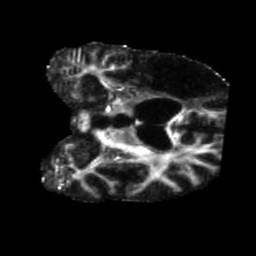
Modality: FA
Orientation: coronal
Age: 42
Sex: male
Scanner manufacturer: siemens
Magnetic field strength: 3 T
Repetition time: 5.47 s
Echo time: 0.0854 s